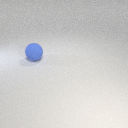
large blue rubber sphere